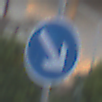
Verkehrszeichen: VorgeschriebeneVorbeifahrtRechts
Umgebung: Outdoor, Urban
Tageszeit: SunriseSunset
Wetter: Clear
Licht: Natural
Jahreszeit: NotSpecified
Kontrast: LowContrast